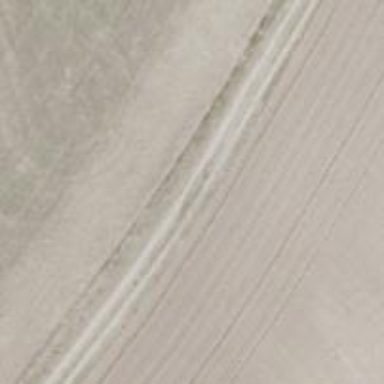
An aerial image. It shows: Track with grade 3 tracktype.